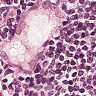
Metastatic tissue present: yes